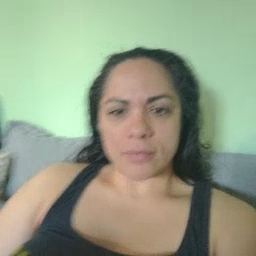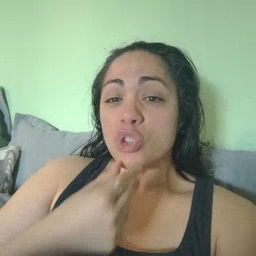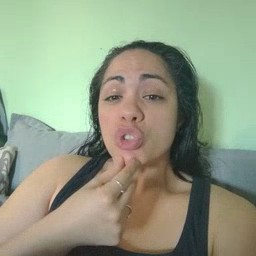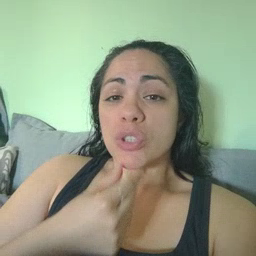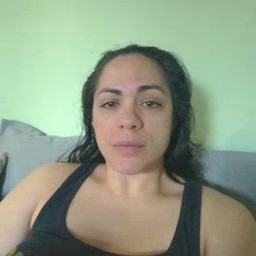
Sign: chin